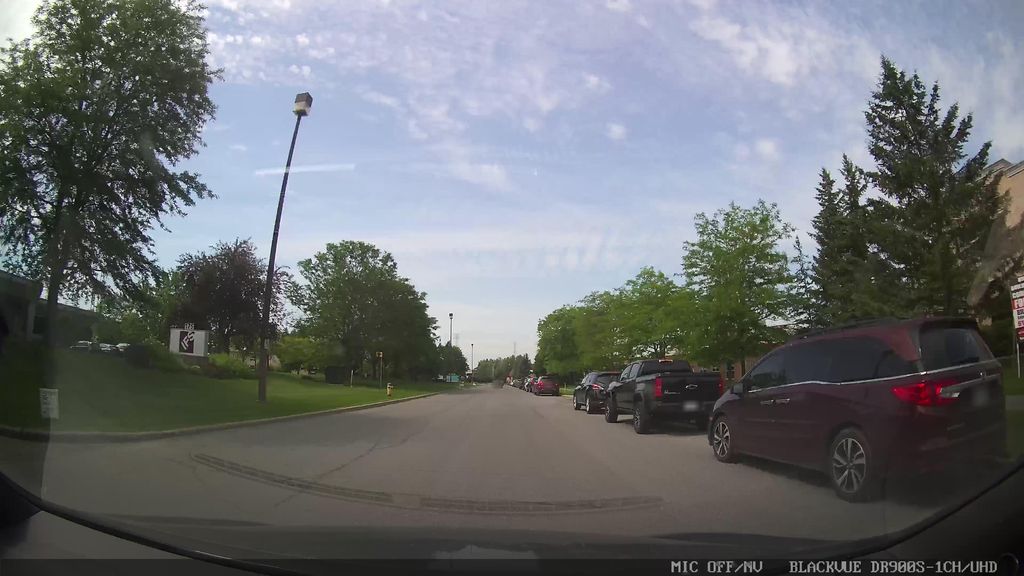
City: ottawa-gatineau